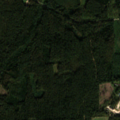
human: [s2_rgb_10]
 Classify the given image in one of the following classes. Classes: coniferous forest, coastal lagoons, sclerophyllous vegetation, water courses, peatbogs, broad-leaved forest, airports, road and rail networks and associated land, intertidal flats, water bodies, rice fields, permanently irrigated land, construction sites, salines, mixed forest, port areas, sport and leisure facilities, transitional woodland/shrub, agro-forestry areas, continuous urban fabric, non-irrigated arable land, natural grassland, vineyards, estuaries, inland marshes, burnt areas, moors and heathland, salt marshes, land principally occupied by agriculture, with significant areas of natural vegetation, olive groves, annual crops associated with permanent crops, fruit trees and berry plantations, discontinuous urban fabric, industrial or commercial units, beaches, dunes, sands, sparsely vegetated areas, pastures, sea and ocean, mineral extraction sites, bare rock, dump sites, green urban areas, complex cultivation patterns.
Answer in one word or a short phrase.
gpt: industrial or commercial units, land principally occupied by agriculture, with significant areas of natural vegetation, coniferous forest, mixed forest